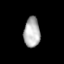
Tissue: lung
Cell type: Epithelial cells
Senescence score: 0.2147
Nuclear area (px): 478
Mean DAPI intensity: 177.441